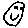
Label: smiley face